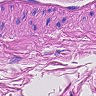
Metastatic tissue present: no